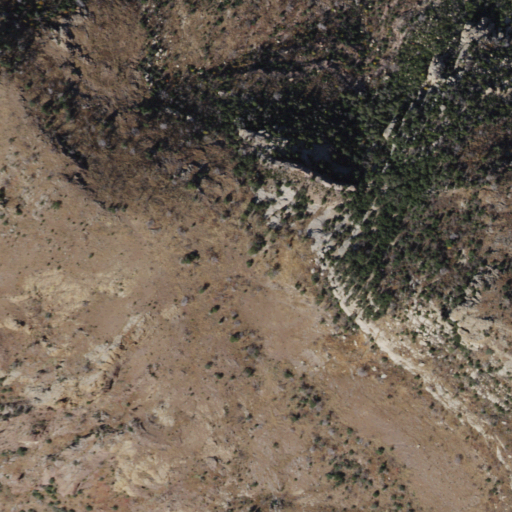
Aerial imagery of ridge(s) in Arizona named Topout Divide containing shrub, evergreen forest, and grassland